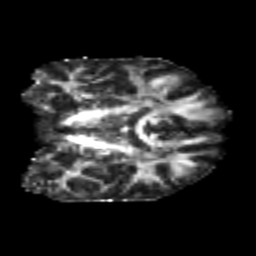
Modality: FA
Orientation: coronal
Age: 20
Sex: male
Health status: healthy
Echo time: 0.074 s